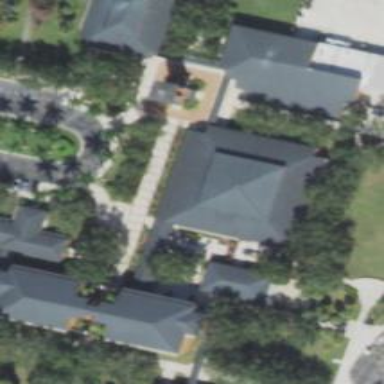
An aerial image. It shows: College building.